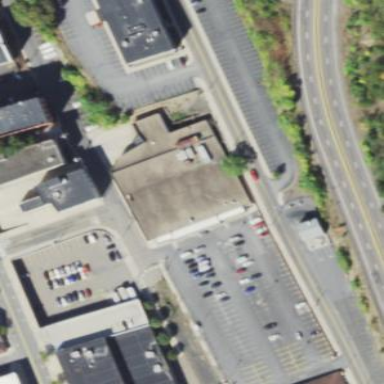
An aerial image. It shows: Retail building housing supermarket.